Question: I've populated a listview with names using Icon View.
The listview isn't full, and when you accidently catch a blank area of the listview it actually registers a click on the first item in the listview, which is triggering an event that hasn't actually happened.
Is there a way of catching a "non-click"
Thanks
John

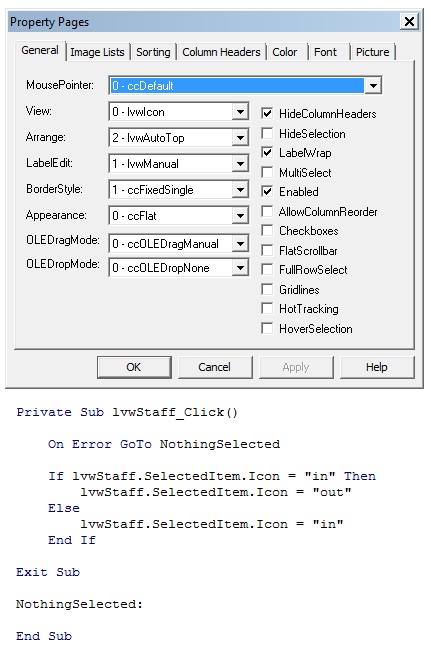
Answer: I seem to recall needing to use the HitTest method to validate the ListItem that was just clicked. I captured the X/Y coords in the MouseDown then in the Click I validated that the click actually landed on a ListItem.